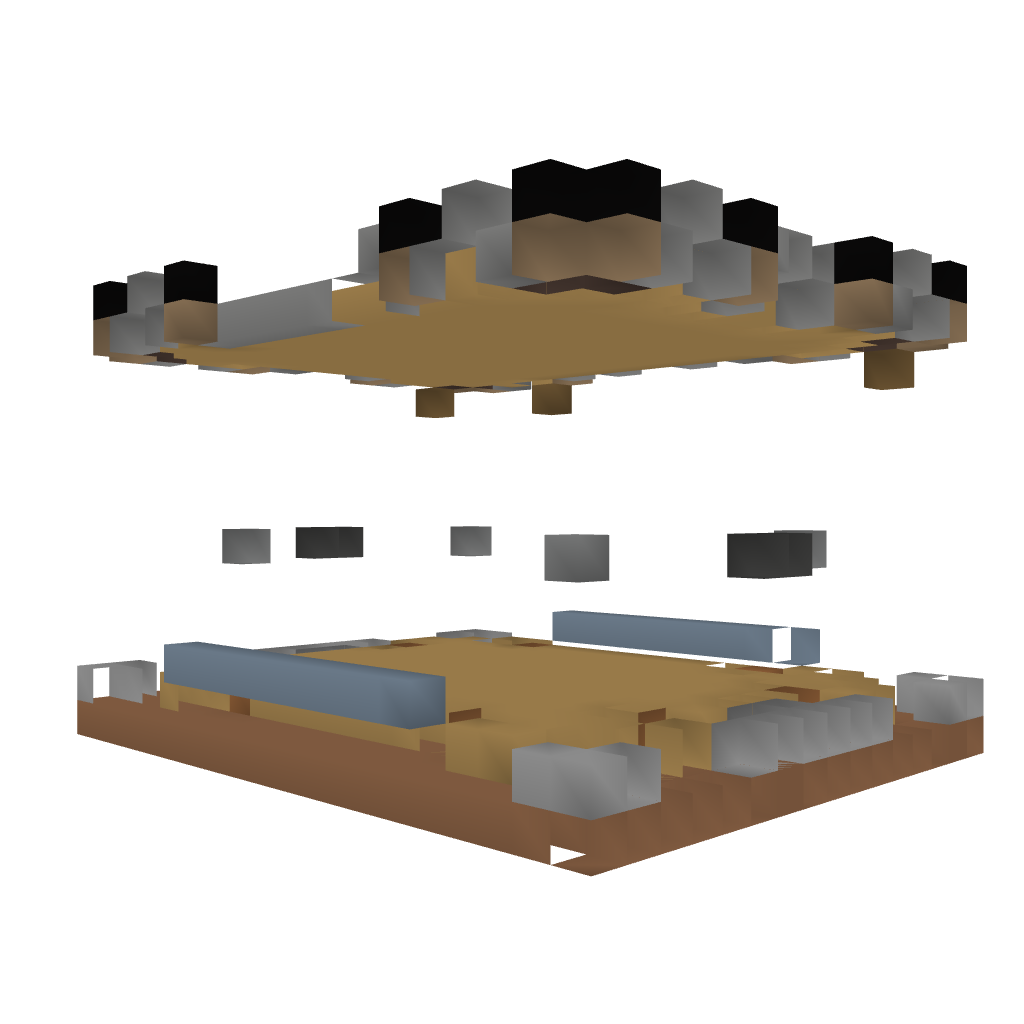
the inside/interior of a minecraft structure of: Gatehouse